Milling tool wear sample.
Tool blade image: 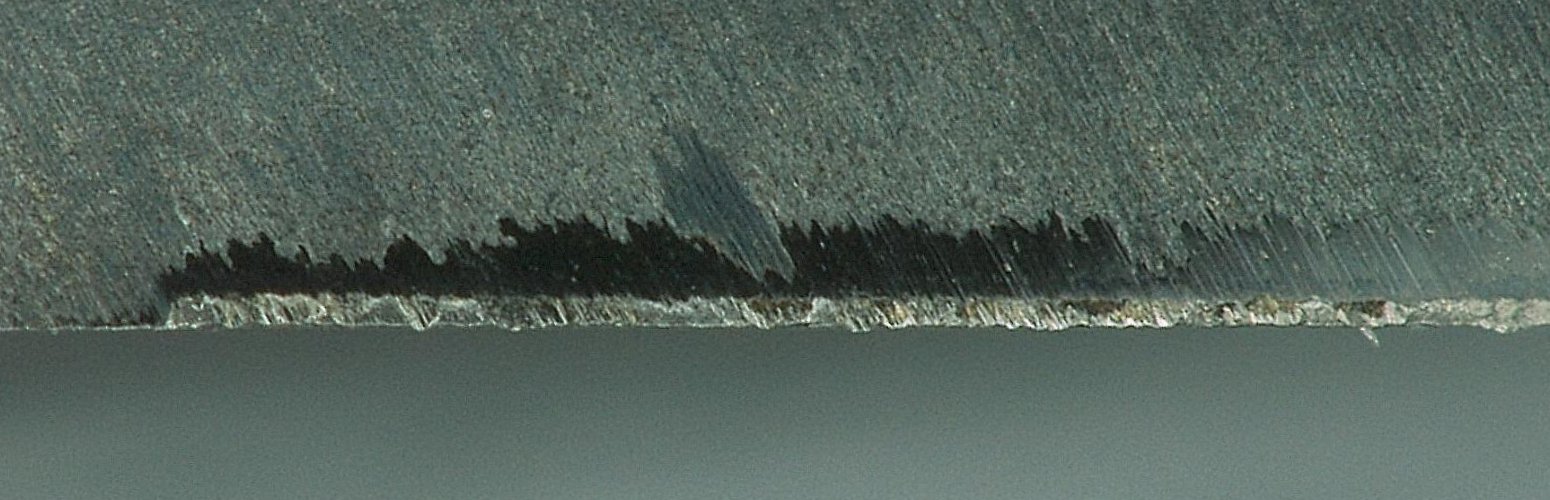
Chip image: 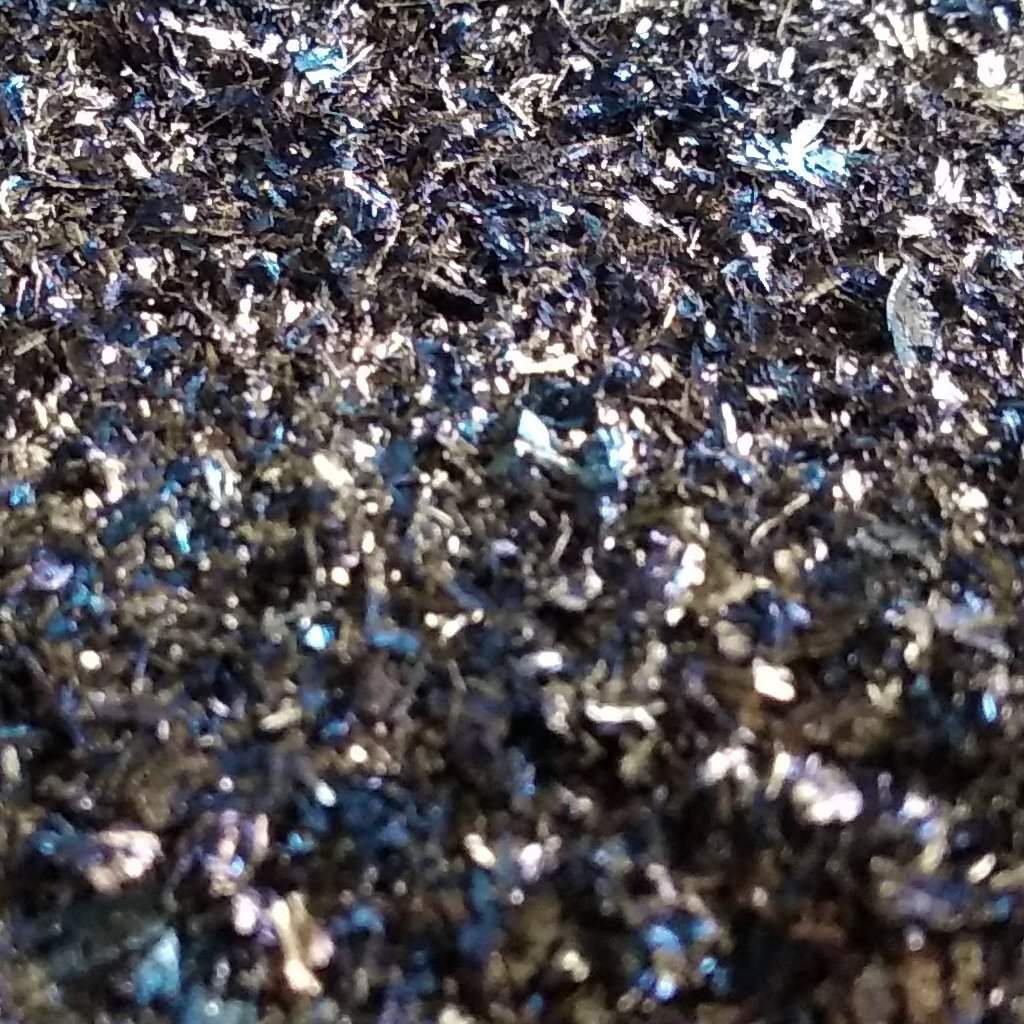
Workpiece image: 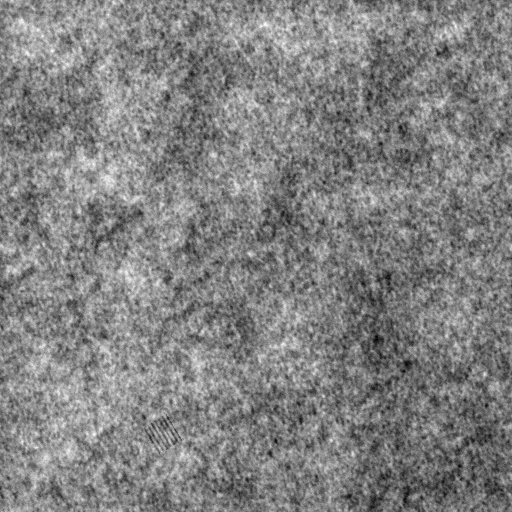
Tool wear state: dulled
Gaps: 0
Flank wear: 138.26
Overhang: 44.57
Force-signal Mel-spectrograms (X, Y, Z axes): 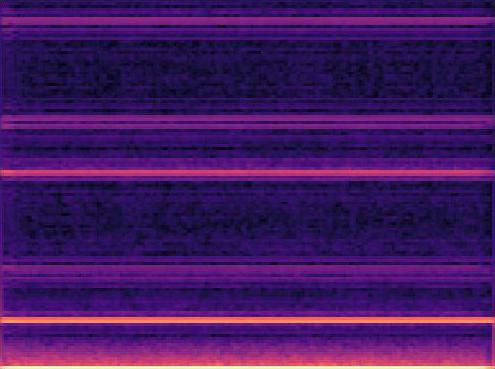 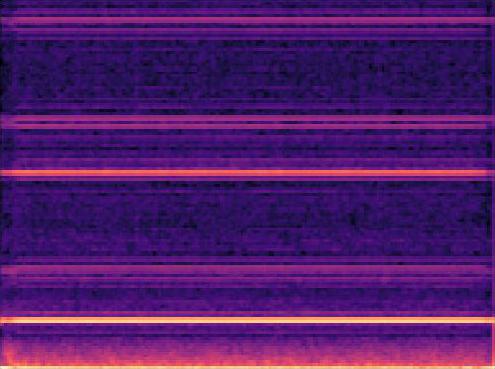 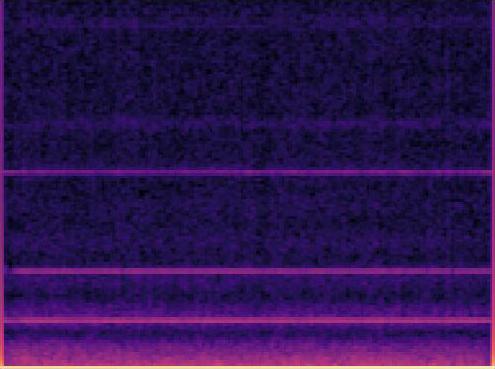
Force-signal scalograms (X, Y, Z axes): 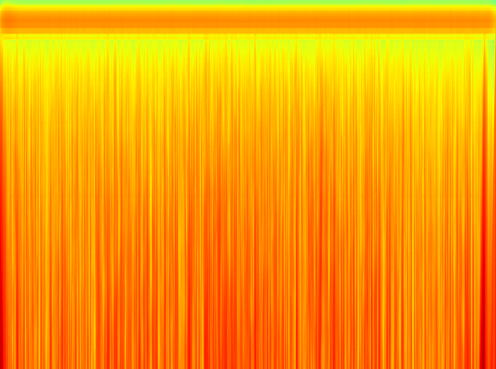 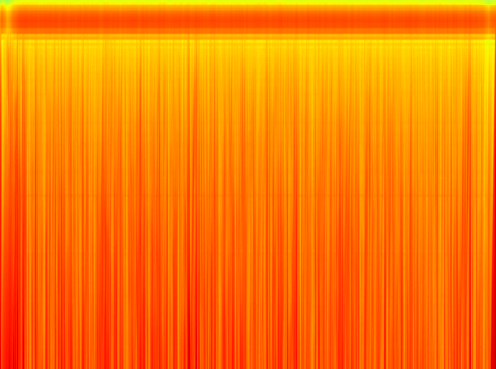 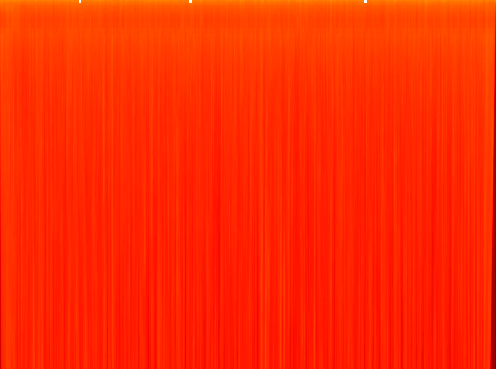
Force phase: accelerated_severe_wear